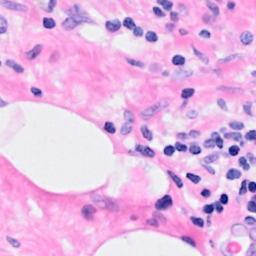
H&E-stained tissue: Breast